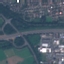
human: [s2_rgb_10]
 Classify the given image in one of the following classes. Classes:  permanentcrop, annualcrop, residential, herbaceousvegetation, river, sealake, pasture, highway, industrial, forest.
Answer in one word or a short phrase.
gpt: Highway